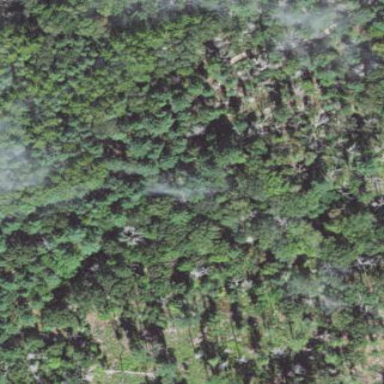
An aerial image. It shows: Woodland with needle-leaved trees.